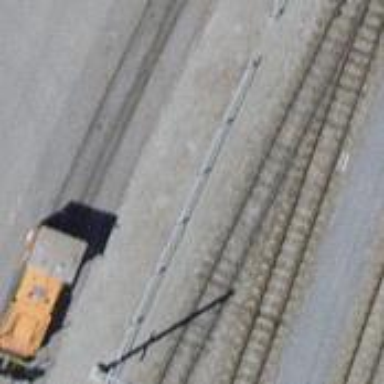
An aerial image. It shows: Narrow-gauge railway with single track. The railway is electrified with contact line.